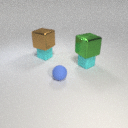
small cyan rubber cube behind small cyan rubber cube